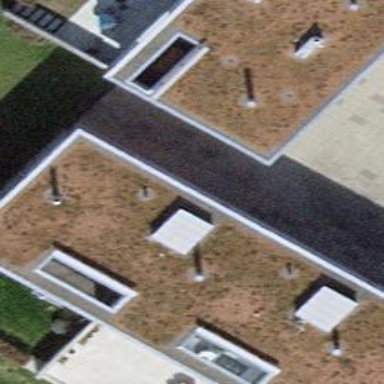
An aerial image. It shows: Red house with flat roof.